Question: On recent android versions, <URL>.

I would like to change this color. Is there a working solution? or perhaps a library that package an updated version of NumberPicker that allows customizing the divider color?
I have tried <URL> at runtime due to some code from the library that tries to access to a resource id that does not exist.
'''
android.content.res.Resources$NotFoundException: Resource ID #0x0
at android.content.res.Resources.getValue(Resources.java:1123)
at android.content.res.Resources.loadXmlResourceParser(Resources.java:2309)
at android.content.res.Resources.getLayout(Resources.java:939)
at android.view.LayoutInflater.inflate(LayoutInflater.java:395)
at net.simonvt.numberpicker.NumberPicker.<init>(NumberPicker.java:635)
at net.simonvt.numberpicker.NumberPicker.<init>(NumberPicker.java:560)
at net.simonvt.numberpicker.NumberPicker.<init>(NumberPicker.java:550)
'''
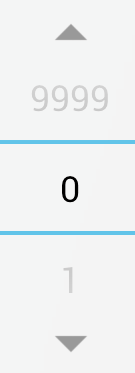
Answer: Based on this (<URL> there are several ways:
1. Write your own NumberPicker without mSelectionDivider and its affiliates or use backported by Vikram. In last case:
2. download from lib from github
3. change drawable in res/drawable-xxx/np_numberpicker_selection_divider.9.png:
- '0dp'
1. OR remove if (mSelectionDivider != null) branch from onDraw(Canvas) method in NumberPicker.java like here
2. Use reflection to access private final field mSelectionDivider (details: https://github.com/android/platform_frameworks_base/blob/master/core/java/android/widget/NumberPicker.java) - e.g. see modification here. I used reflection but it's not the best solution.
3. Use theming to override the number picker's divider color in API 21+: ?attr/colorControlNormal determines the color of the divider in material number picker, so changing this color in your widget's theme will do the trick, e.g. for DatePicker:
'''
<style name="MyAppTheme.NumberPicker" parent=" MyAppTheme">
<item name="android:colorControlNormal"> ?colorAccent </item>
</style>
'''
and in the widget:
'''
<DatePicker
android:id="@+id/question_date"
android:layout_width="match_parent"
android:layout_height="wrap_content"
android:calendarViewShown="false"
android:datePickerMode="spinner"
android:gravity="center"
android:theme="@style/MyAppTheme.NumberPicker" />
'''